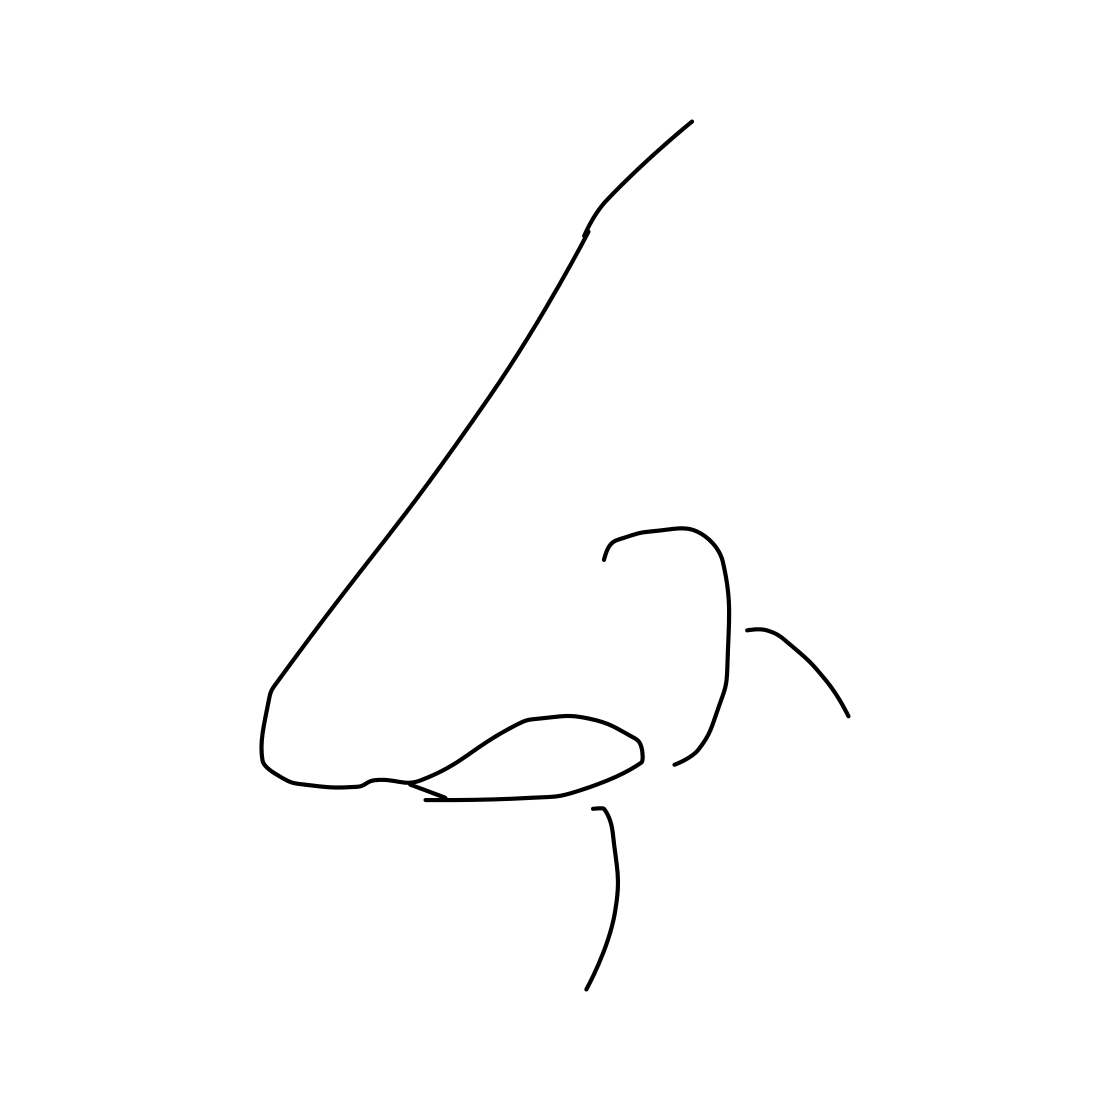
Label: nose